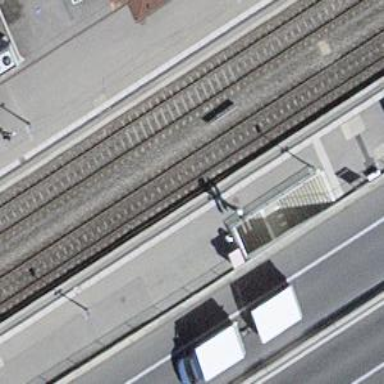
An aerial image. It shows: Concrete steps leading into tunnel.